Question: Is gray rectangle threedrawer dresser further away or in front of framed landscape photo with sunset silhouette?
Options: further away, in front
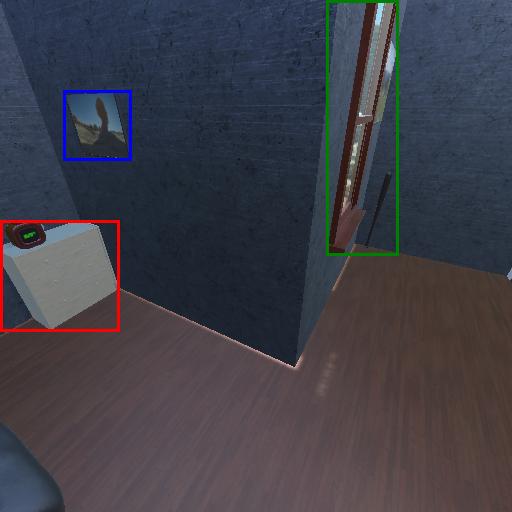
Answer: further away